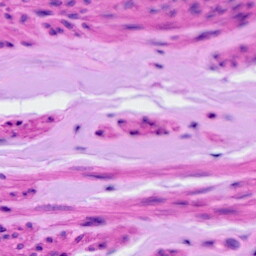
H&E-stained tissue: Ovarian